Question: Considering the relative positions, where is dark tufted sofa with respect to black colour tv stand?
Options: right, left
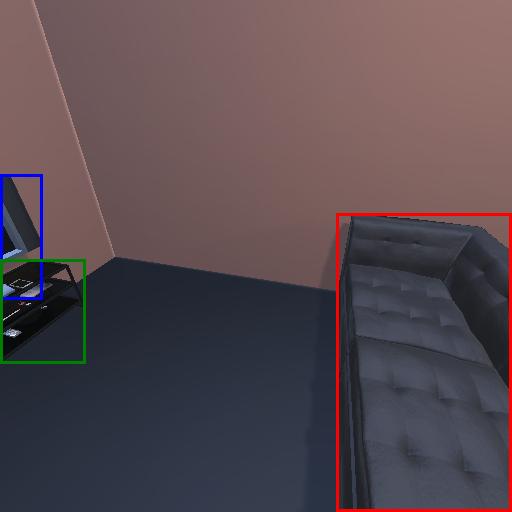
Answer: right